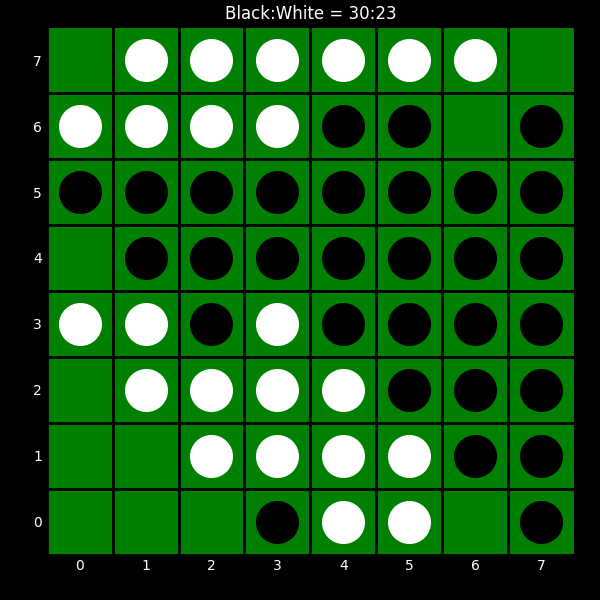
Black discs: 30
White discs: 23